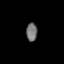
Tissue: prostate
Cell type: T cells
Senescence score: 0.7523
Nuclear area (px): 194
Mean DAPI intensity: 115